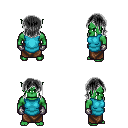
a pixel art fantasy rpg character, male body template, orc, green skin, teal tunic, robe skirt, gray long bangs hairstyle, metal gloves, four views (front, back, left, right), 2x2 character sprite sheet, small pixel art, hard edges, no anti-aliasing